Question: I would like to make a scatter plot for the following DataFrame with x-axis topic and y-axis content.
'''
In[18]: test=pd.read_excel('test.xlsx')
In[19]: test
Out[19]: topic content
0 A1 a
1 A1 b
2 A2 b
3 A2 c
4 A2 e
5 A3 a
6 A3 c
7 A3 d
8 A4 b
9 A4 c
'''
Below is my current plot:

How can I sort y-axis in a different order? Such as ['b', 'c', 'a', 'd', 'e'] with 'b' in the bottom?
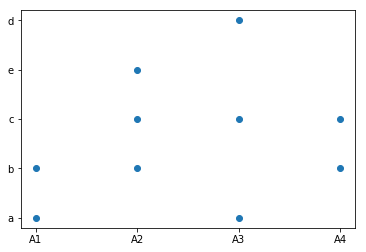
Answer: If the order of the x-axis is not important, you could use pandas 'Categorial' and 'sort_values()':
'''
df = pd.DataFrame([['A1','a'], ['A1','b'], ['A2','b'], ['A2','c'], ['A2','e'], ['A3','a'], ['A3','c'], ['A3','d'], ['A4','b'], ['A4','c']], columns=['topic','content'])
order = ['b', 'c', 'a', 'd', 'e']
df['content'] = pd.Categorical(df['content'], order)
df.sort_values(by=['content'], inplace=True)
plt.scatter(df['topic'], df['content'])
'''
<URL>
Another solution could be replacing each value of 'content' with an integener, 'df['content'] = [order.index(x) for x in df['content']]' and set the 'yticks':
'''
order = ['b', 'c', 'a', 'd', 'e']
df = pd.DataFrame([['A1','a'], ['A1','b'], ['A2','b'], ['A2','c'], ['A2','e'], ['A3','a'], ['A3','c'], ['A3','d'], ['A4','b'], ['A4','c']], columns=['topic','content'])
df['content'] = [order.index(x) for x in df['content']]
plt.yticks(range(len(order)), order)
plt.scatter(df['topic'], df['content'])
'''
<URL>